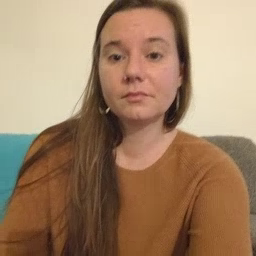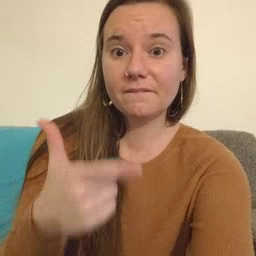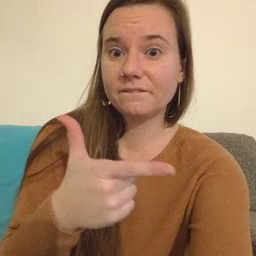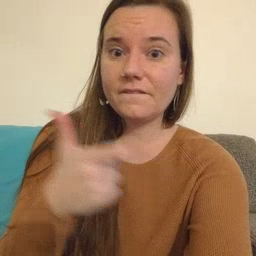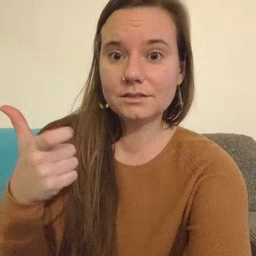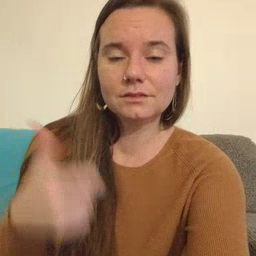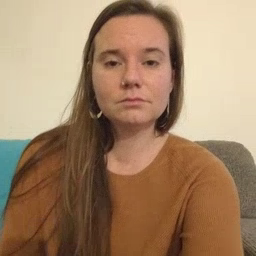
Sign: fast